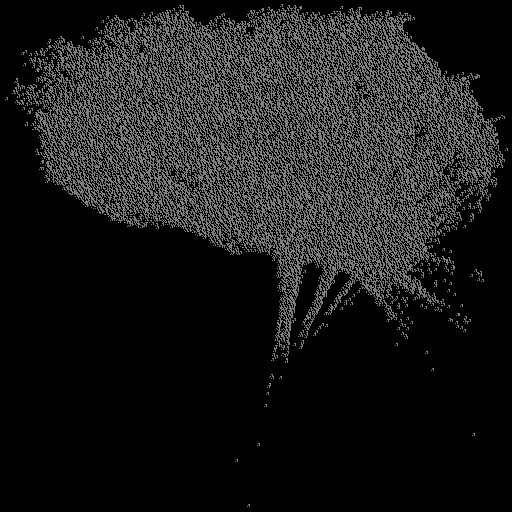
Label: broccoli